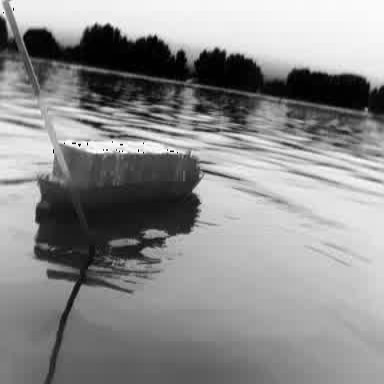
There is a fishing_boat in the infrared image.